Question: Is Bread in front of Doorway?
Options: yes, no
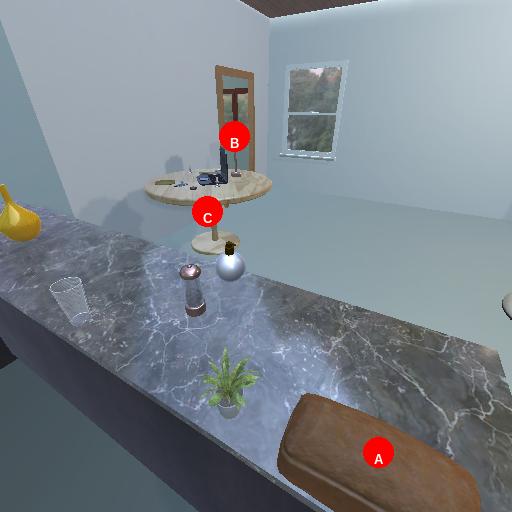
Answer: yes